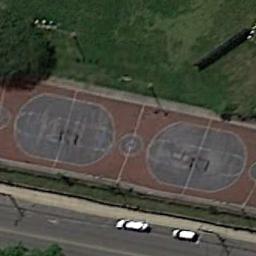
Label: basketball_court